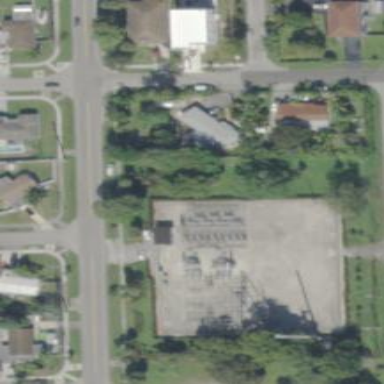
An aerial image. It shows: Outdoor distribution substation.